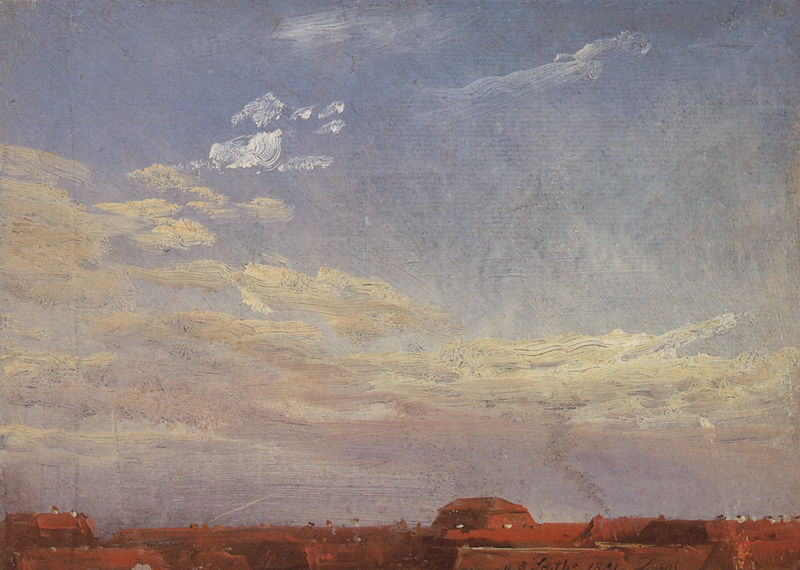
Titel: Himmel über den roten Dächern der Dresdner Neustadt
Künstler: Johan Christian Clausen Dahl
Standort: Oslo
Institution: Nasjonalgalleriet
Schlagwörter: blau, gemälde, himmel, weiß, wolken, impressionismus, landschaft, stadt, abend, braun, fenster, hell, holz, licht, orange, pastell, schwarz, skizze, ausblick, blick, dach, gebäude, haus, rot, wolke, flächig, malerei, weit, niederlande, signatur, öl, ebene, ferne, horizont, häuser, natur, weite, wind, einsam, pastos, rauch, sonne, land, realismus, rosa, dachziegel, kamine, schornstein, bewölkt, deutschland, hellblau, himmelblau, ruhig, sommer, ruhe, ansicht, italien, naturalismus, vedute, studie, moderne, datierung, dorf, dächer, giebel, schornsteine, ziegel, farbe, lila, tag, signiert, silhouette, ziehen, beleuchtung, wetter, dick, duktus, datum, frühling, abendstimmung, abstraktion, schlote, stadtansicht, münchen, himmeö, windig, linear, wolkig, leinwand, tupfer, ölmalerei, sonnig, pinselduktus, pinselstrich, rom, ziegeln, zahl, ziffer, walmdach, dücher, esse, dresden, azur, abendlicht, dillis, ziegeldächer, himmer, ziegelrot, überblick, krüppelwalmdach, häuserdächer, firste, changierend, blechen, wolkenstudie, dachlandschaft, schornsteines, bildaufbau, siloutte, pasthos, herausragend, la campagna, leuchtkraft, nördlich, originalität, pastigkeit, simplizität, blick aus dem fenster, sommerhimmel, stadt dächer, aufsteigender rauch, blick über eine stadt, bauet